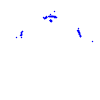
Particle: proton